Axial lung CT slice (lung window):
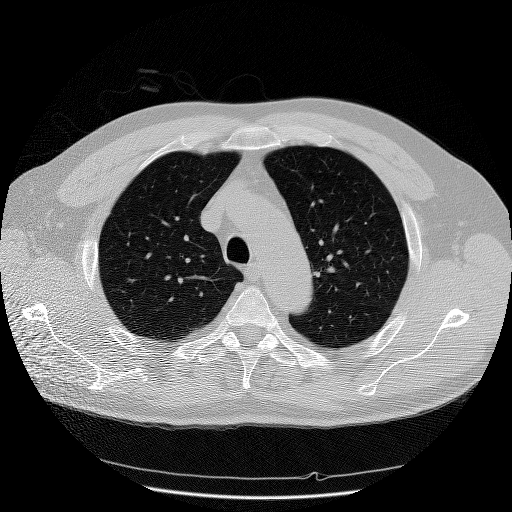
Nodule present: no